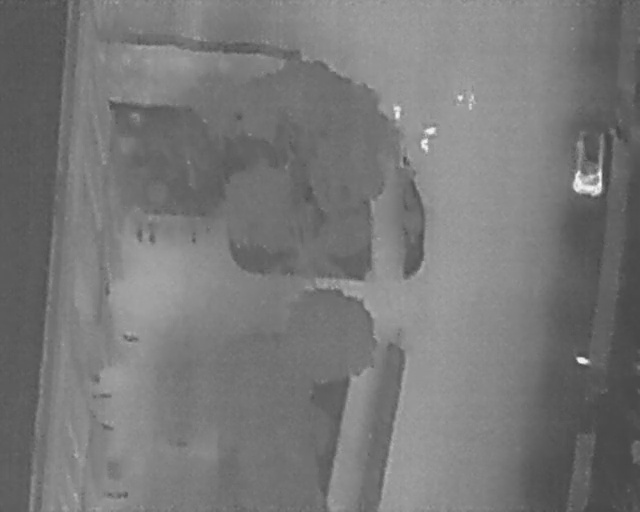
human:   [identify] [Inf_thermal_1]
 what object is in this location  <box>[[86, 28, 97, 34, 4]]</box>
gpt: <ref>1 medium car at the right</ref>

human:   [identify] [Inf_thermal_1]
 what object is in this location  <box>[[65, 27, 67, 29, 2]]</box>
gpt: <ref>1 medium person at the top</ref>